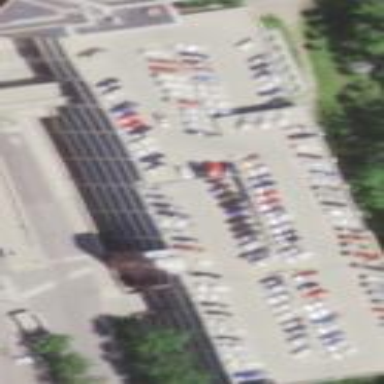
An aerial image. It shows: Multi-storey parking building.